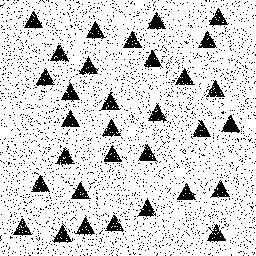
Squares: 0
Triangles: 32
Stars: 0
Total shapes: 32